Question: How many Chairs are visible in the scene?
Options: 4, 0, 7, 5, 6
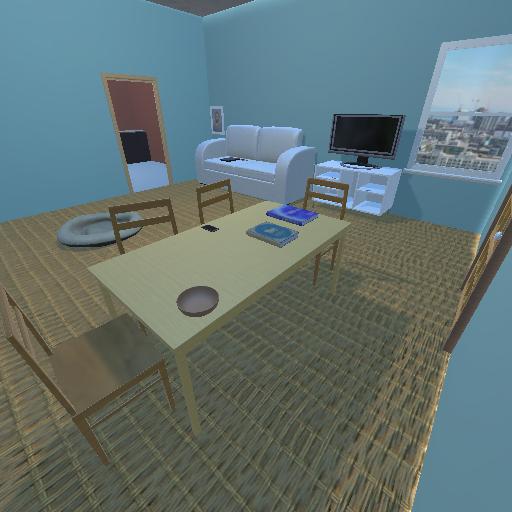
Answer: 4